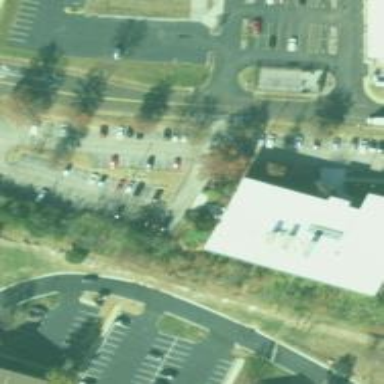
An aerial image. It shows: Driveway leading to service road.